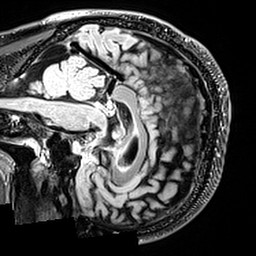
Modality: T2w
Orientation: sagittal
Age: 35
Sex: male
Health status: healthy
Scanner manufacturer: siemens
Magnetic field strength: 3 T
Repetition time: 5 s
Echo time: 0.397 s